You are looking at the short-time Fourier spectrogram of a bearing's acceleration signal. Diagnose the bearing from this image, choosing from: normal, inner_race, outer_race, ball.
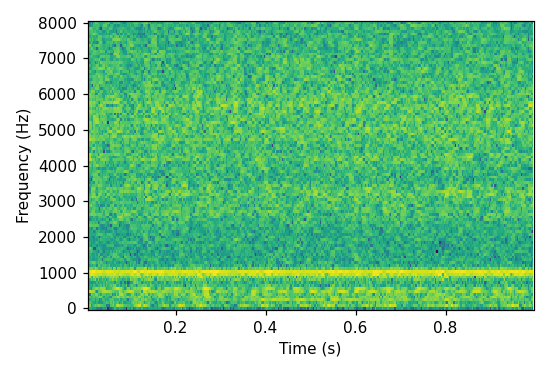
Answer: normal